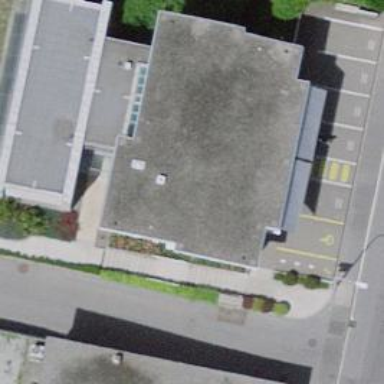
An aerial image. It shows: Bank.